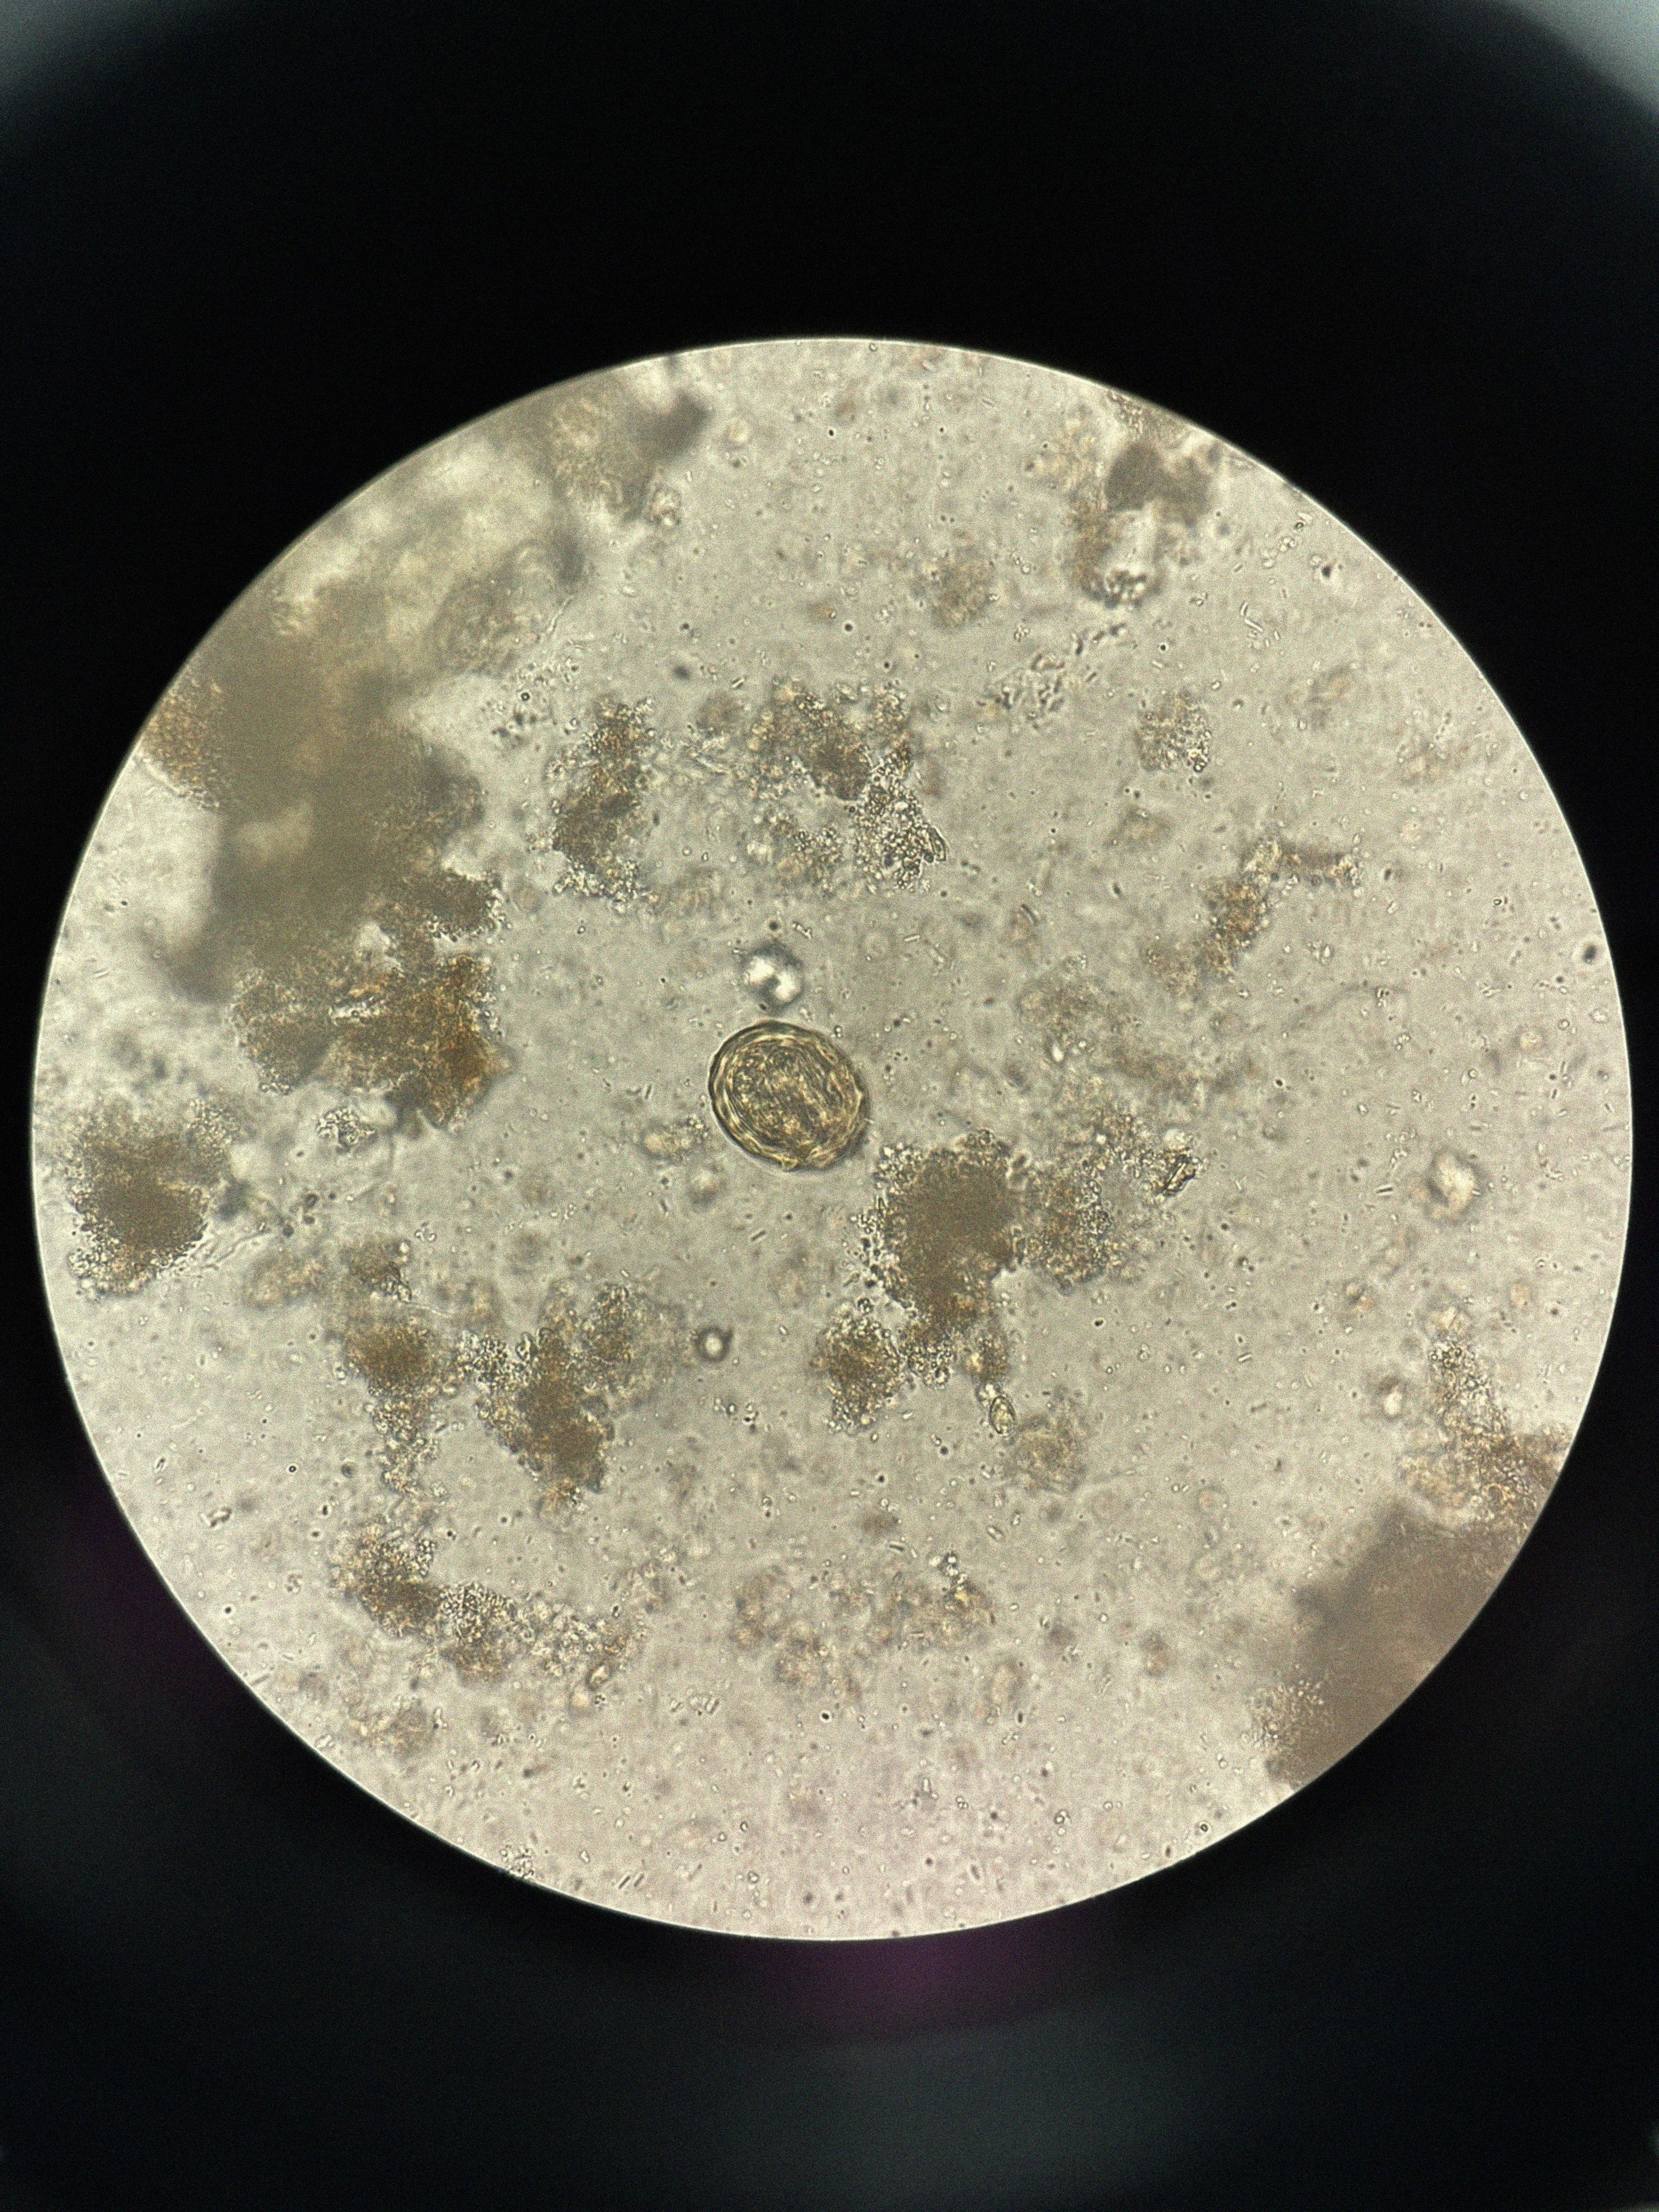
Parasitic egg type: Ascaris lumbricoides